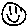
Label: smiley face